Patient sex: M
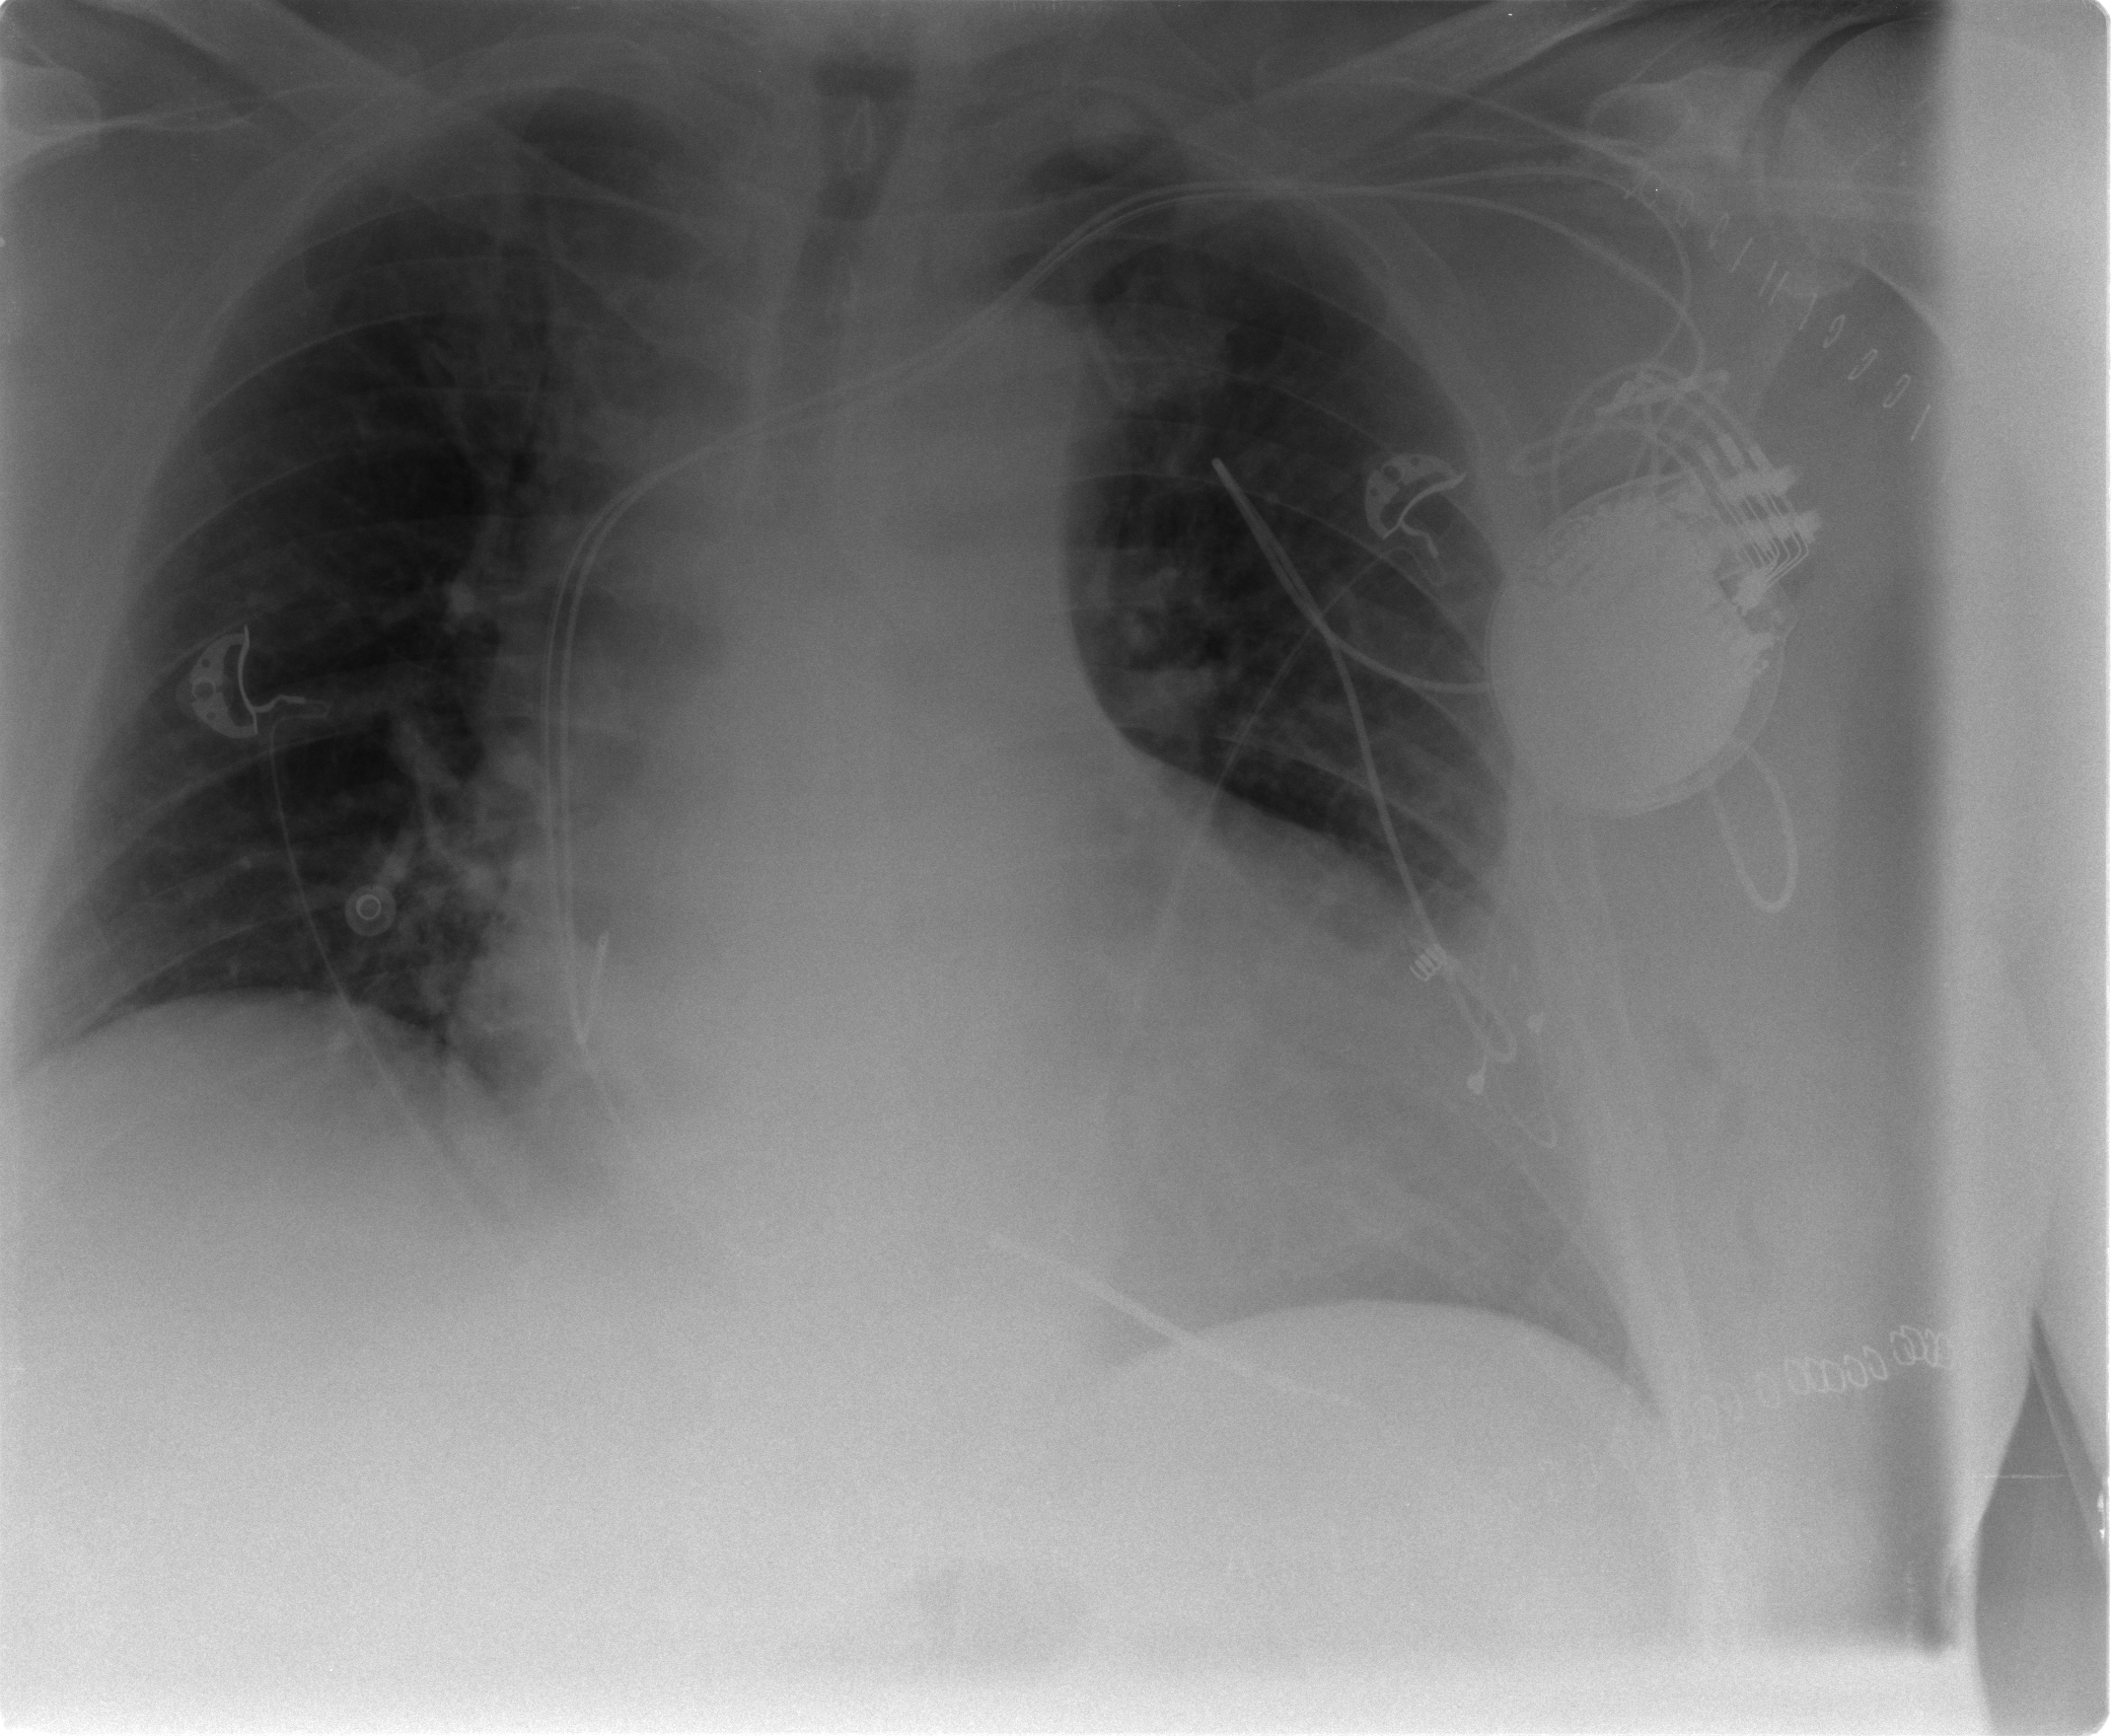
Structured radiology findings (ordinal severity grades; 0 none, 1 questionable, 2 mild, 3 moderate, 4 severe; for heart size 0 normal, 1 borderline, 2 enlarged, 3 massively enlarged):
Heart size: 2
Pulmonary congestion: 0
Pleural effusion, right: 0
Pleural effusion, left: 0
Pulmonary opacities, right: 0
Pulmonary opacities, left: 0
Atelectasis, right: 1
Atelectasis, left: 1